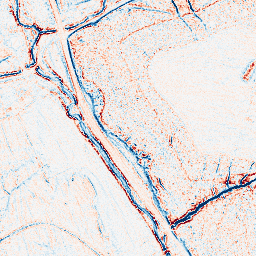
Category: edge_preserving
Decomposition family: anisotropic_diffusion
Decomposition parameters: iterations: 5
kappa: 10
gamma: 0.15
Upsampling method: bicubic_3x
Upsampling parameters: scale: 3
Upsampling scale: 3